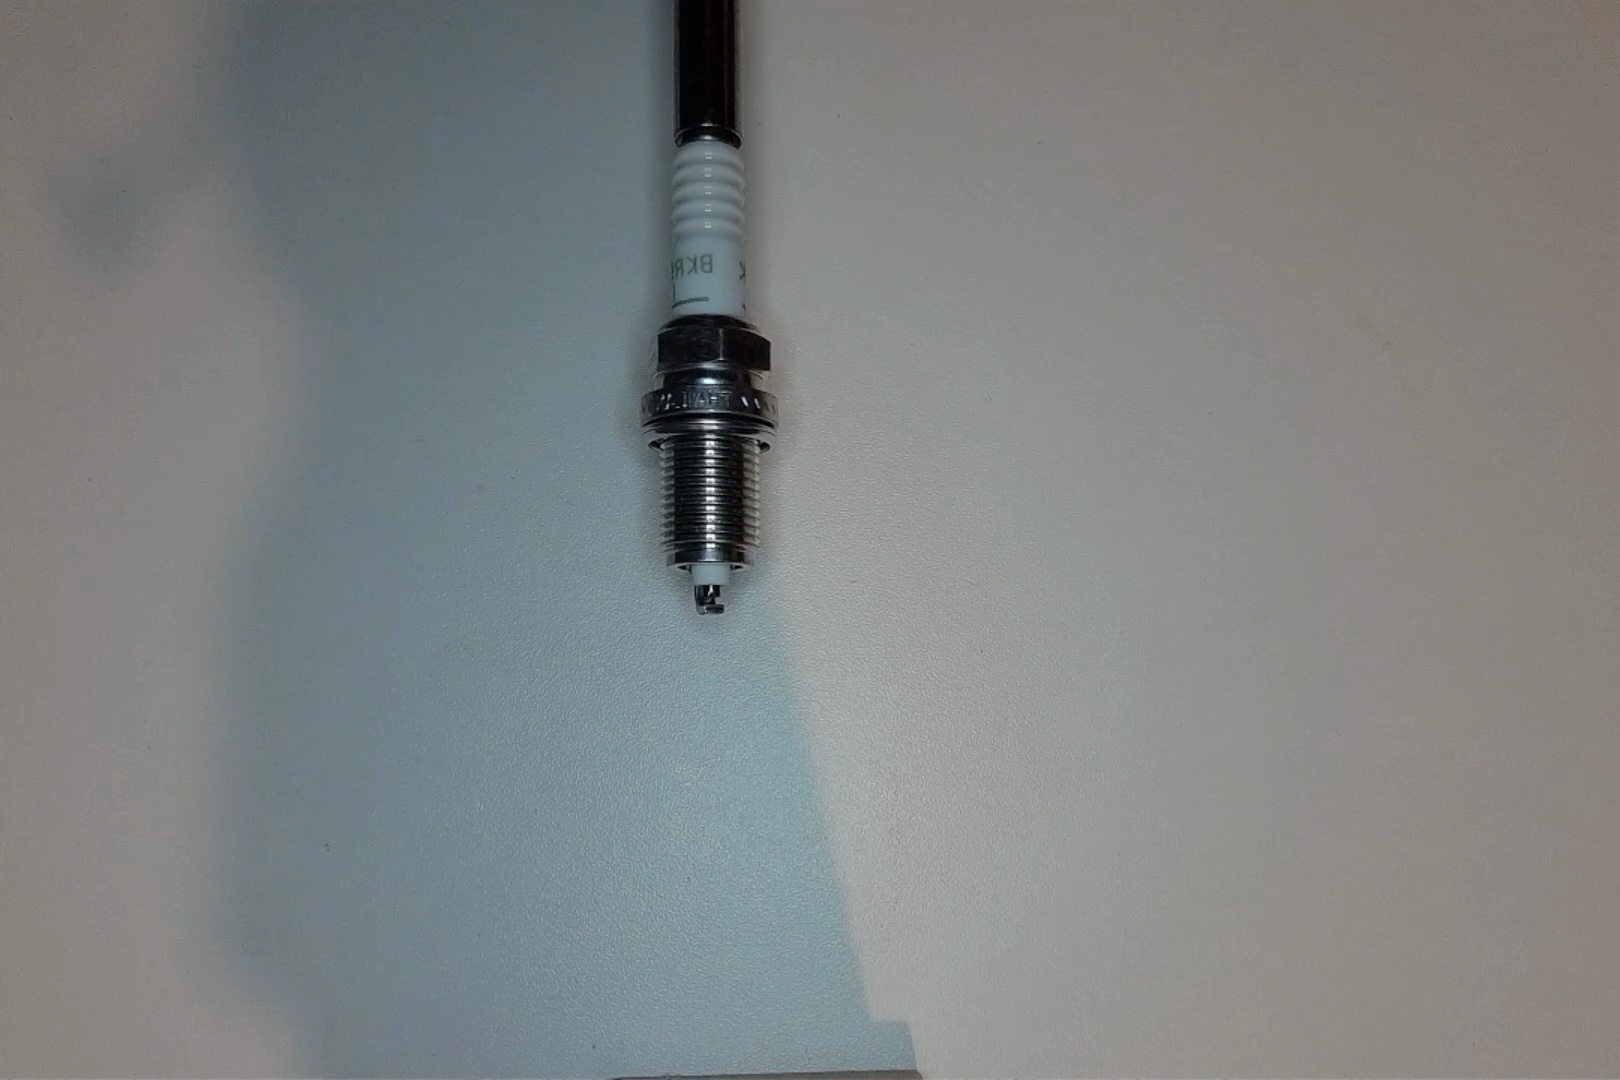
Label: normal